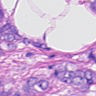
Metastatic tissue present: yes